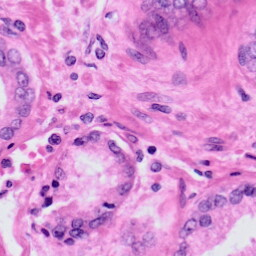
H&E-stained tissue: Prostate